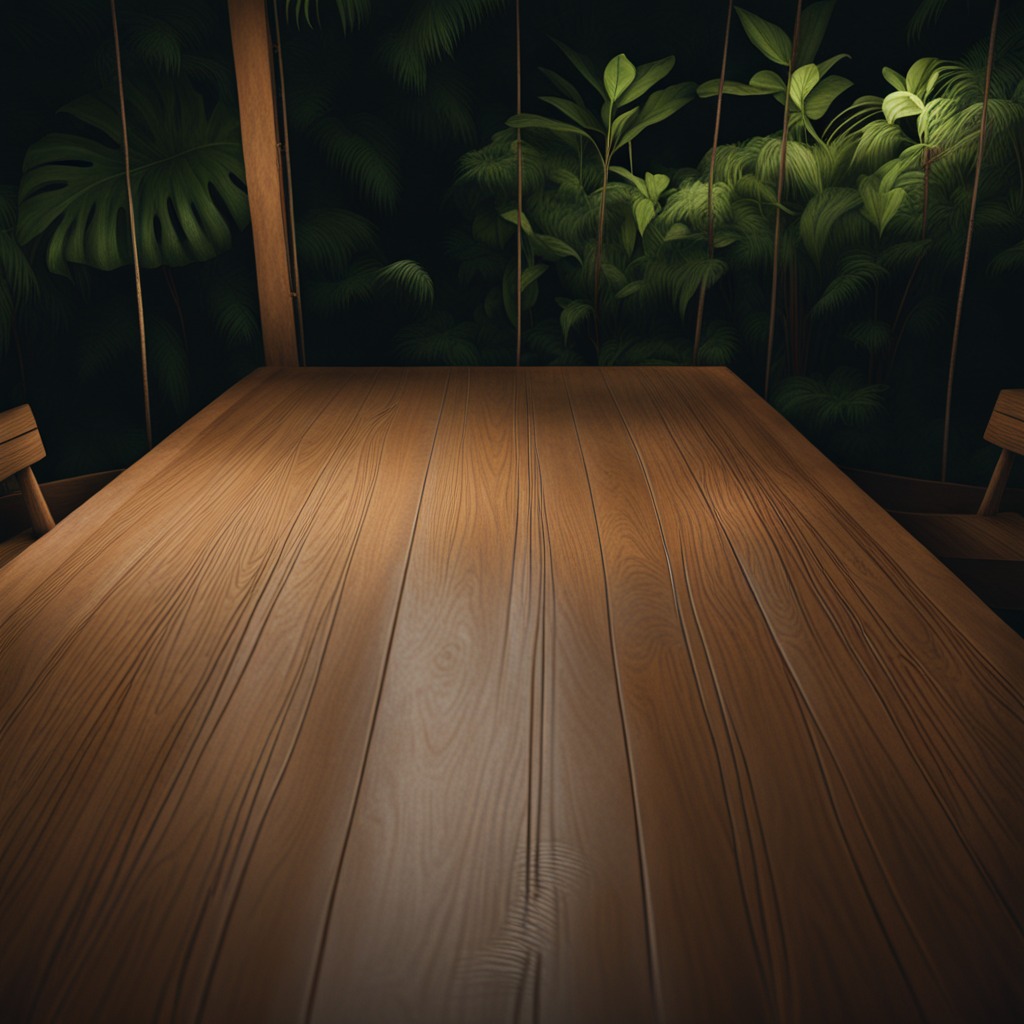
A coiled metal spring is lying on a wooden table inside a jungle field workshop tent at night.